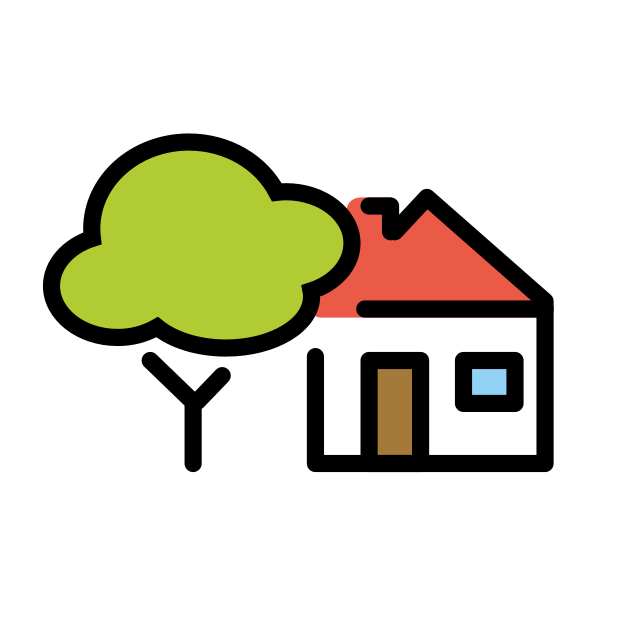
Emoji: 🏡
Name: house with garden
Unicode: 0x1f3e1